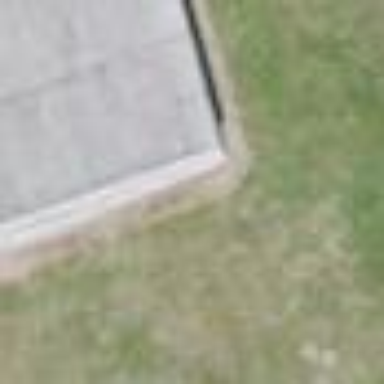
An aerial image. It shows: Shed.